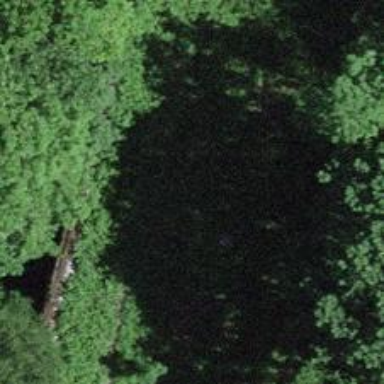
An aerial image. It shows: Disused railway.